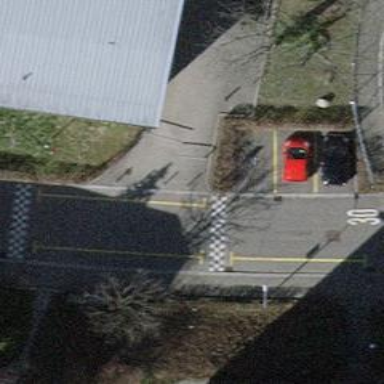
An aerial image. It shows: Unmarked crossing with traffic calming table on the road.